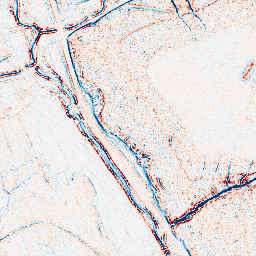
Category: edge_preserving
Decomposition family: bilateral
Decomposition parameters: d: 5
sigma_color: 150
sigma_space: 50
Upsampling method: cubic_mitchell
Upsampling parameters: scale: 8
Upsampling scale: 8